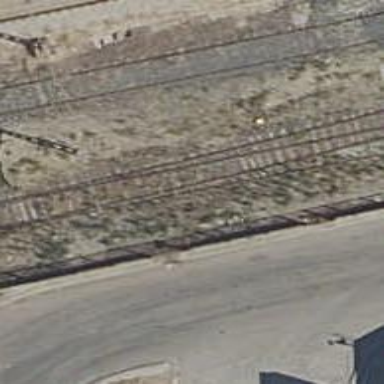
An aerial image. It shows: Rail yard with electrified contact lines for railway operations.